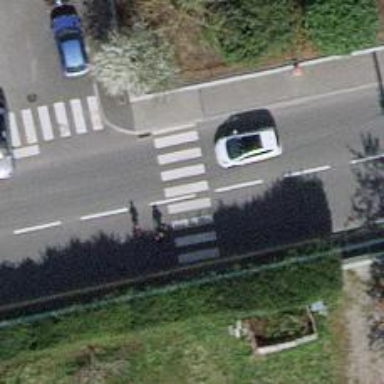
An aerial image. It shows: Uncontrolled zebra crossing on the road.